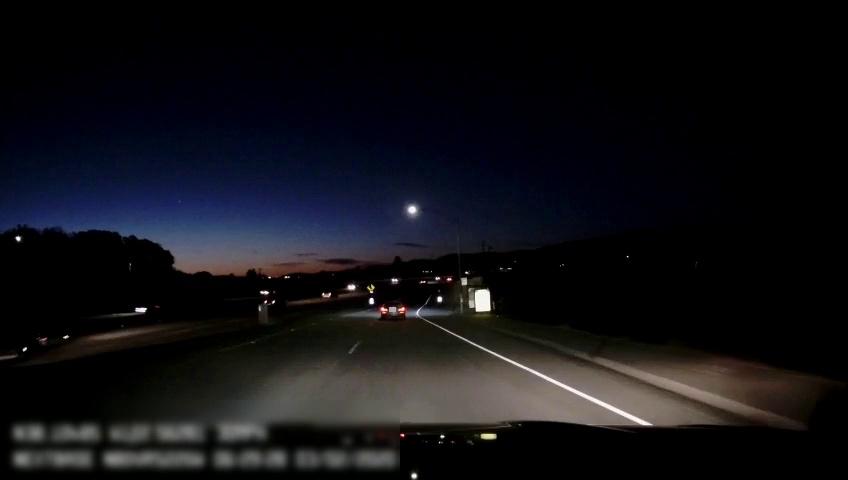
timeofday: Night
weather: Other
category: Drivable Space
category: Vehicles | Car
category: Vehicles | Car
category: Vehicles | Car
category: Lanes | Current Lane
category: Lanes | Current Lane
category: Lanes | Alternate Lane